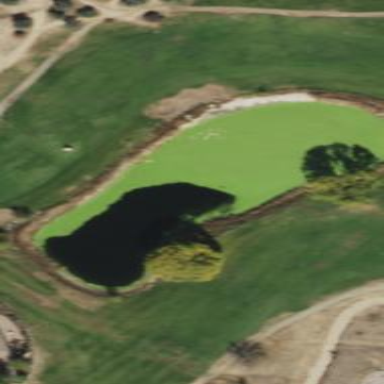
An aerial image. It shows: Grassy area designated as golf fairway.